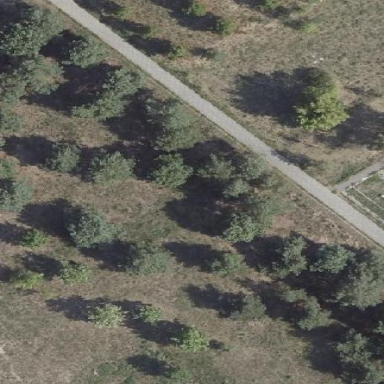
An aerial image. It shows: Woodland area filled with evergreen needle-leaved trees.